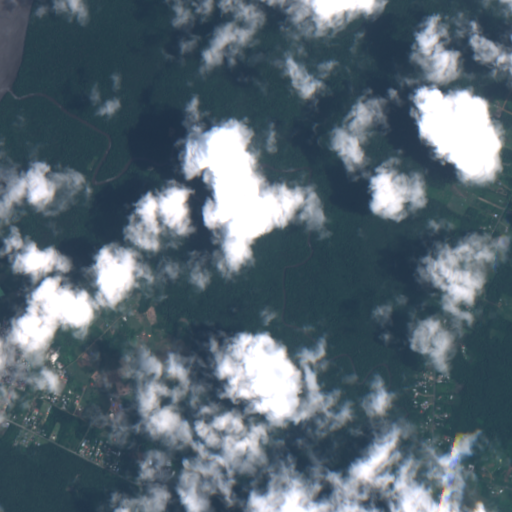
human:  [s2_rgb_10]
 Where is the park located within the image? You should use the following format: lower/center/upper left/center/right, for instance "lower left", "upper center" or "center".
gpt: The park is located in the lower left of the image.
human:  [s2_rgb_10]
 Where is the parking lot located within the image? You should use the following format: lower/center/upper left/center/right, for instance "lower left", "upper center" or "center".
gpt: The parking lot is located in the lower of the image.
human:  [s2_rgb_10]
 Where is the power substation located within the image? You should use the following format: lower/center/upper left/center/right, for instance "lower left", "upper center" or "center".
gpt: The power substation is located in the lower right of the image.
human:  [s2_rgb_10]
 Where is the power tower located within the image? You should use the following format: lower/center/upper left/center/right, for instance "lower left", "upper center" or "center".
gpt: The power tower is located in the lower right of the image.
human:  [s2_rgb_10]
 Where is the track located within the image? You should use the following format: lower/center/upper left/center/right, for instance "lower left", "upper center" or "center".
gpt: The track is located in the lower left of the image.
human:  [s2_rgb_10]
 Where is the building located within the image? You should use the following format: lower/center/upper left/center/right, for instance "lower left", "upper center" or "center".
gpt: There is no building in the image.